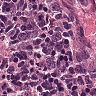
Metastatic tissue present: yes